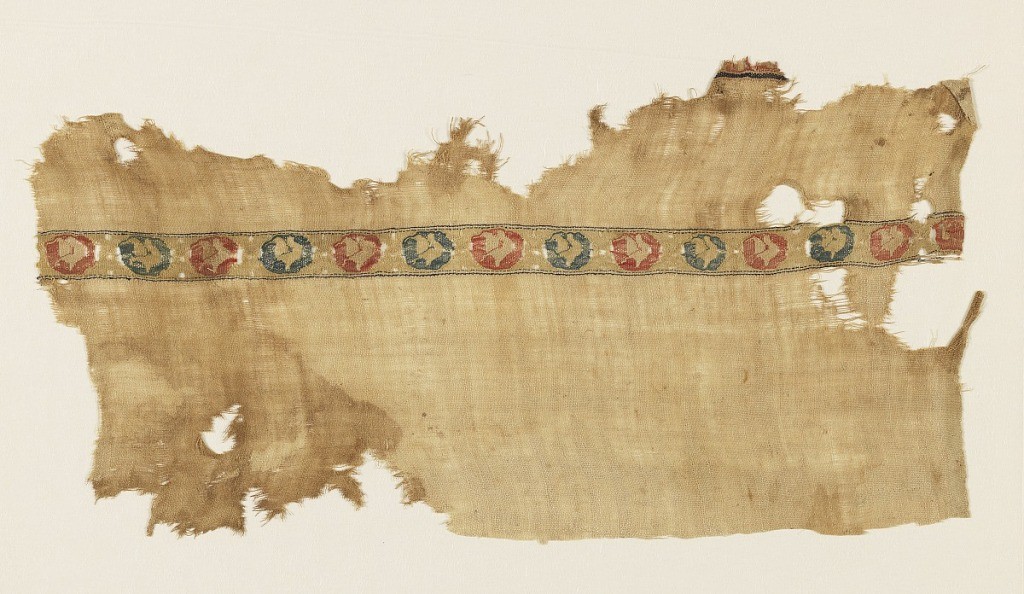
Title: Tiraz fragment
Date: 10th–11th century
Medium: linen, silk Technique: plain weave, slit tapestry
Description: Tiraz fragment of natural-colored linen with a two-centimeter wide band of multicolored silk tapestry medallions with bird-like forms. Fragment of selvedge on one side. Possibly from the Fatamid period.